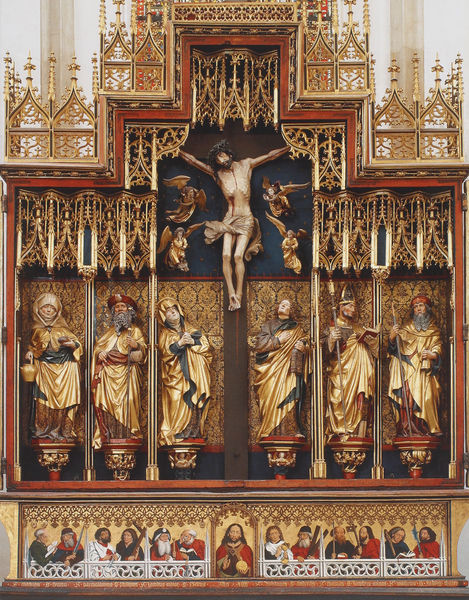
Titel: Rothenburg o.d. Tauber, Stadtpfarrkirche St. Jakob, Hochaltar
Standort: Rothenburg, Jakobskirche (EU - D - Sachsen-Anhalt)
Schlagwörter: blau, mann, frau, holz, mitte, säule, rot, sockel, gold, gotik, engel, figuren, bischof, kreuz, altar, hochaltar, schnitzerei, lettner, skulpturen, gotisch, christus, jesus, kreuzigung, kruzifix, heilige, abendmahl, jünger, maria, putti, auferstehung, geschnitzt, josef, joseph, masswerk, fialen, retabel, apostel, inri, leidensweg, chrisus